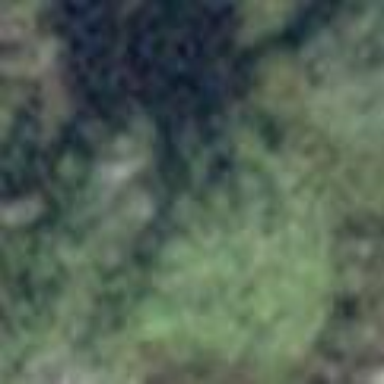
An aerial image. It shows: Forest area.